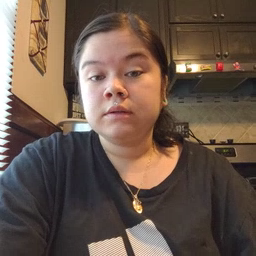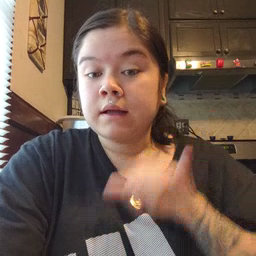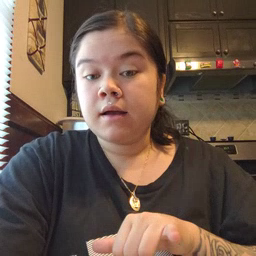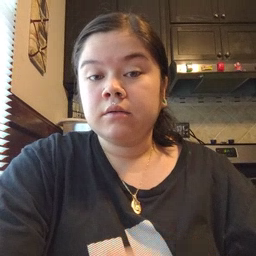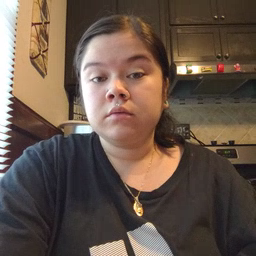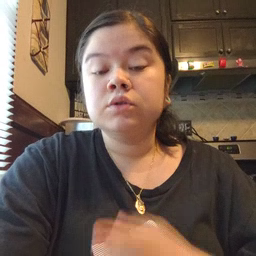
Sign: stay